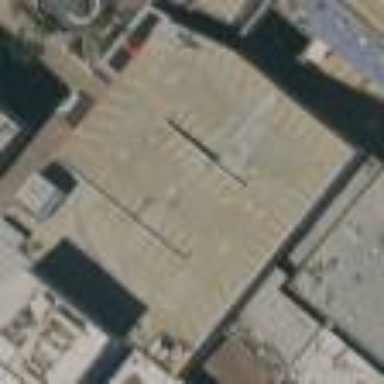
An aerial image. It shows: Mall building.